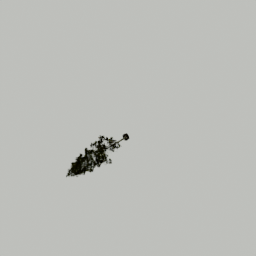
Label: nature